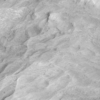
Label: not_dusty